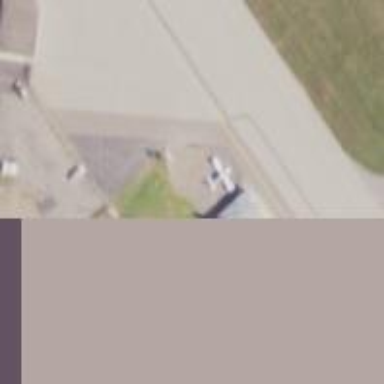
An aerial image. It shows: Hangar building located at airport.